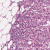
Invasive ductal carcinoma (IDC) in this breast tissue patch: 1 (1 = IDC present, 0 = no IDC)